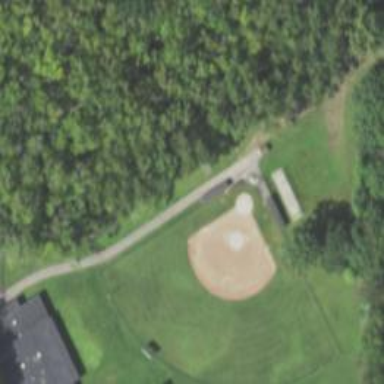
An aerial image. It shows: Baseball pitch for leisure land activities.